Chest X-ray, PA view. Patient: 51 years old, sex F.
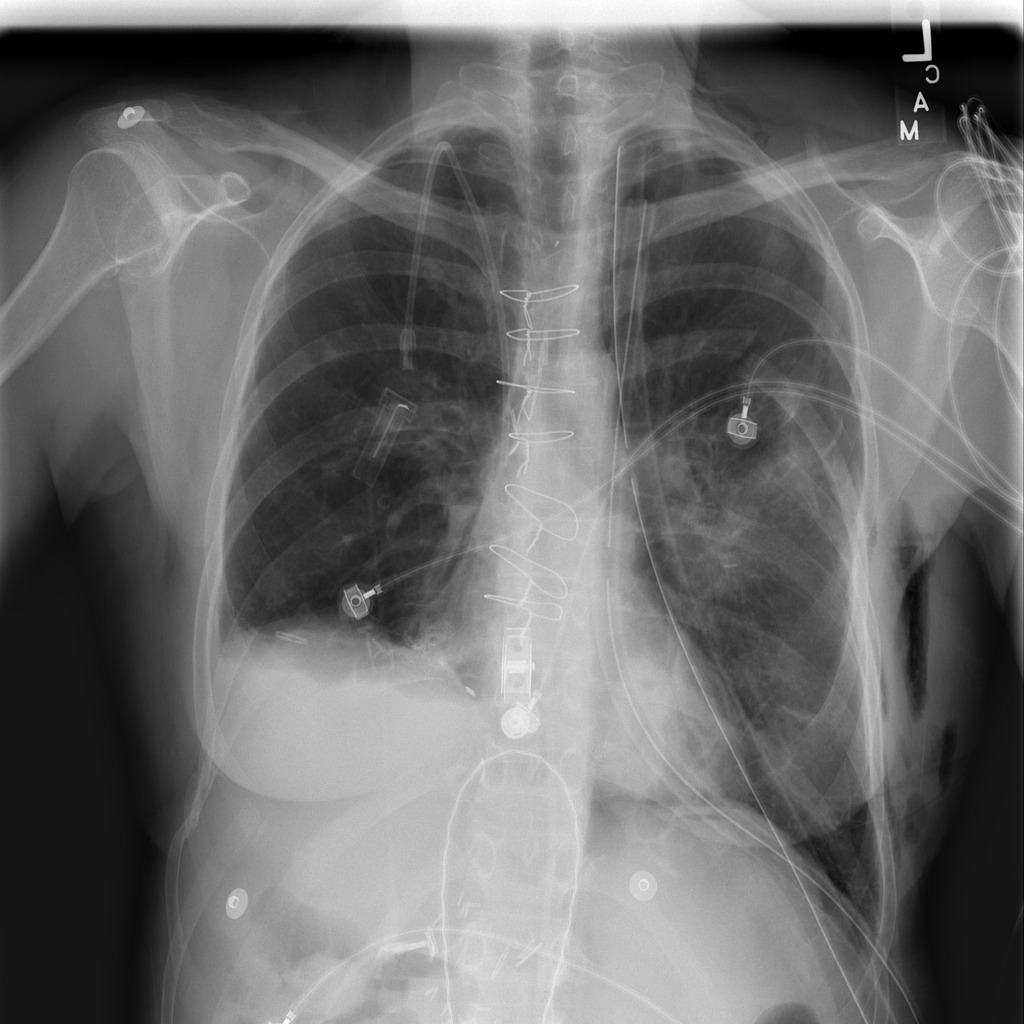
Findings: Pneumothorax